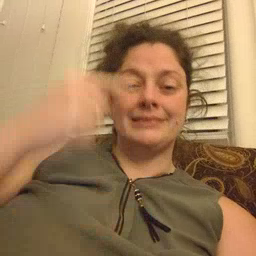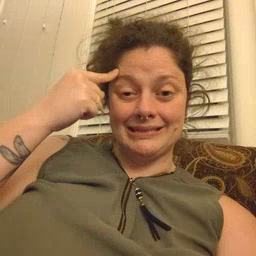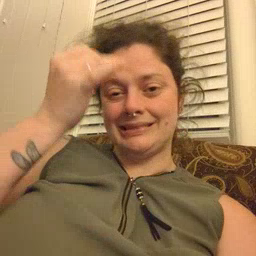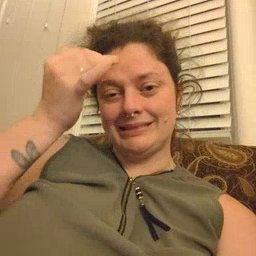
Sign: think